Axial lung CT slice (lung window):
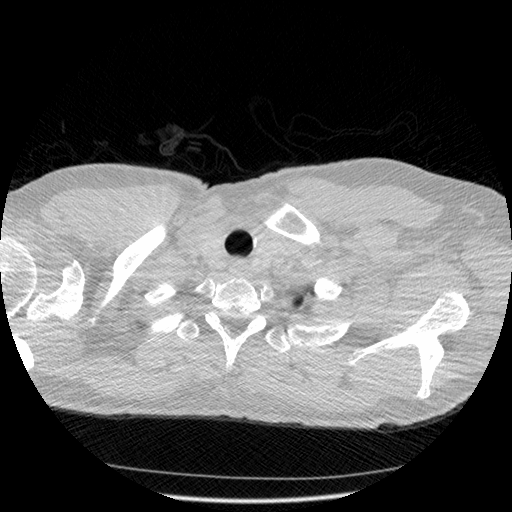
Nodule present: no